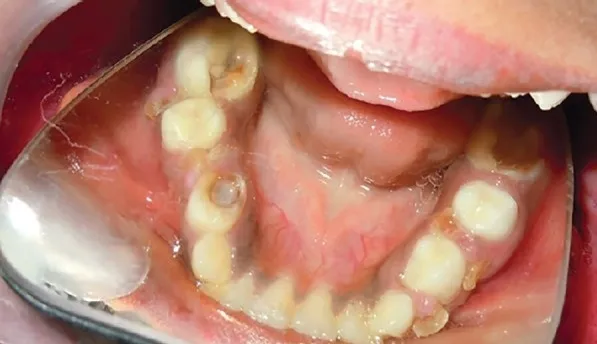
Occlusal view.
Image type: medical_photograph (oral_photograph)